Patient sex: M
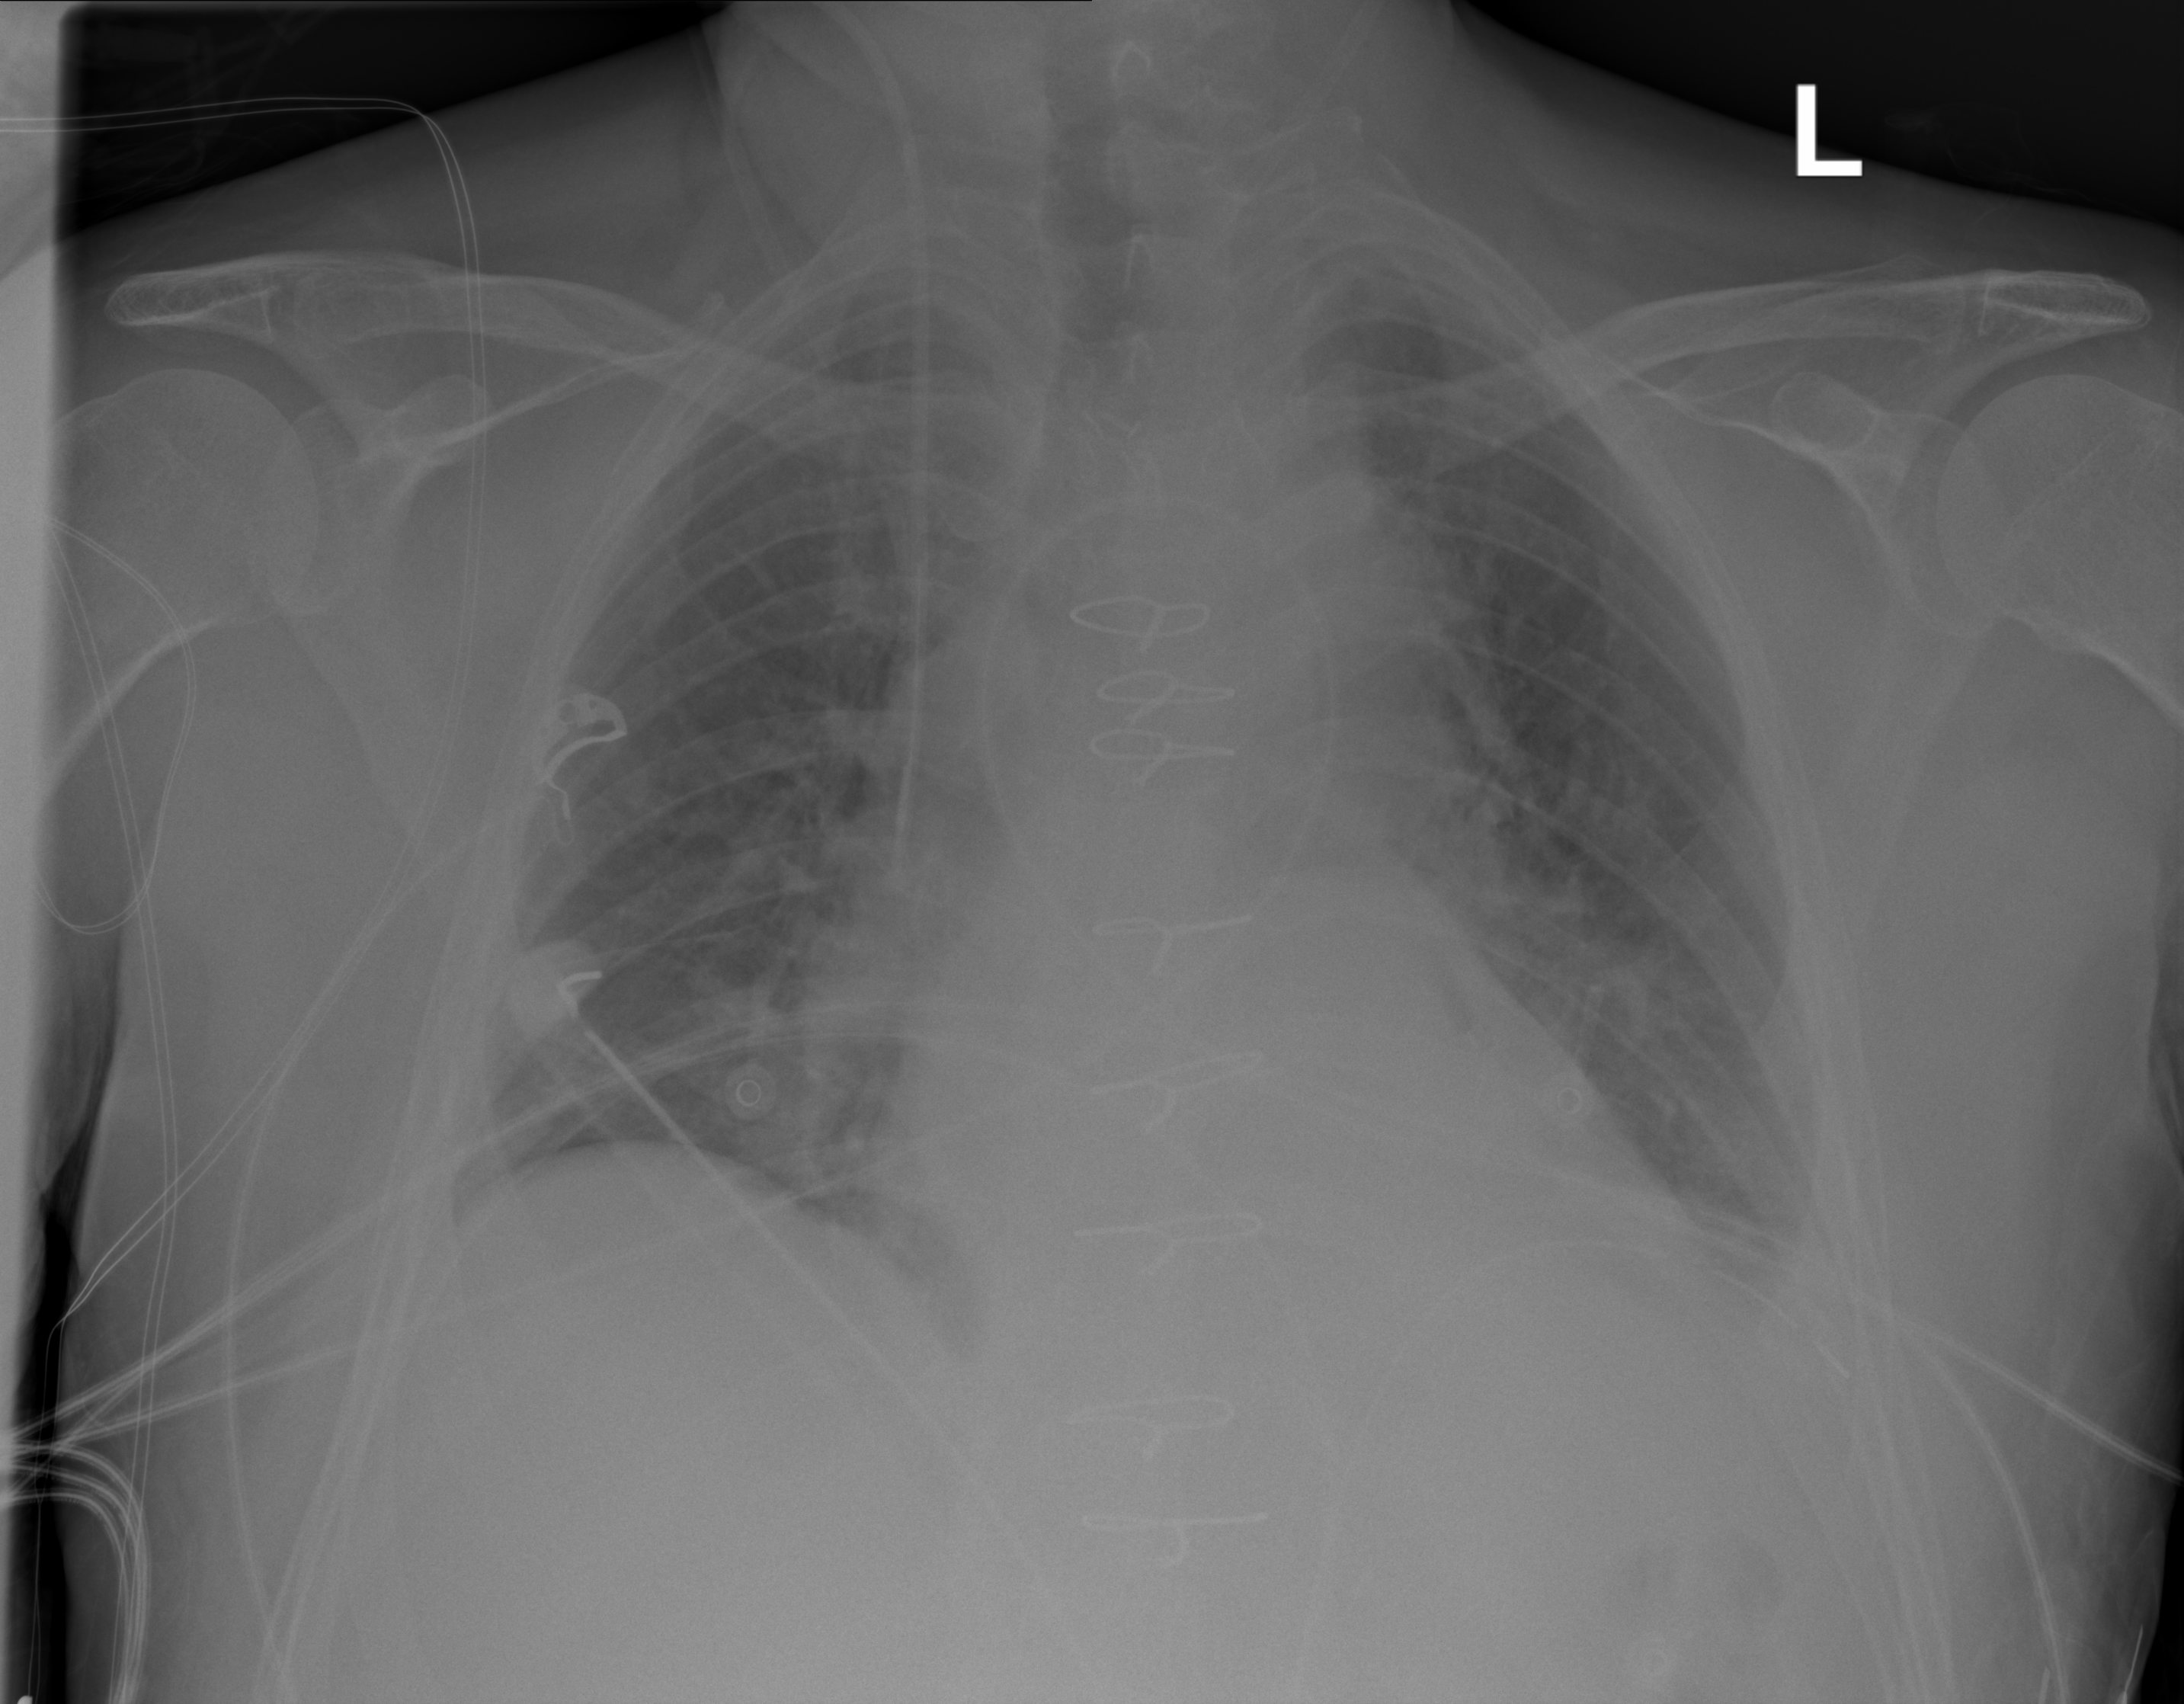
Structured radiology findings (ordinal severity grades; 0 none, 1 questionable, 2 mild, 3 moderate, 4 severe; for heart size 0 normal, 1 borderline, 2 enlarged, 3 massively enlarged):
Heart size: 2
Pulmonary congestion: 2
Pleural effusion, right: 0
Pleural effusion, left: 2
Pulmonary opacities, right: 0
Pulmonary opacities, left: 0
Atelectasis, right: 0
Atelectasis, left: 2